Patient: sex F, age 67
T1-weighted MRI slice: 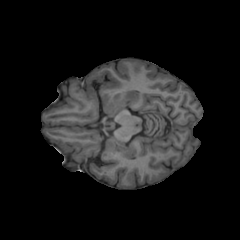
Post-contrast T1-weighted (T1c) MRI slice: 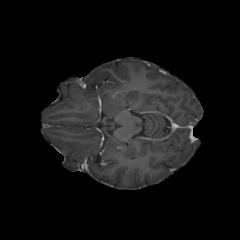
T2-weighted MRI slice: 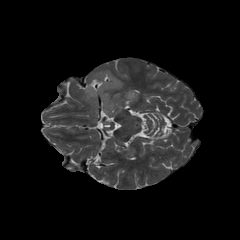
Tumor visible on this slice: yes
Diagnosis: Glioblastoma, IDH-wildtype
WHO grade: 4